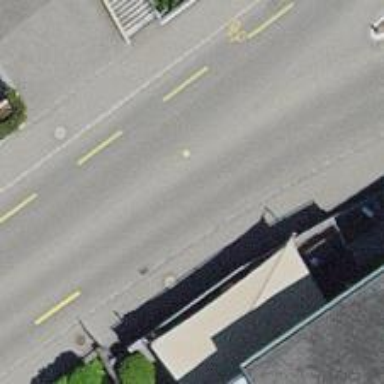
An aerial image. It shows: Steps with asphalt surface.